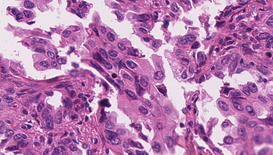
Tumor epithelial tissue: yes
Tumor-associated stroma tissue: yes
Normal tissue: no